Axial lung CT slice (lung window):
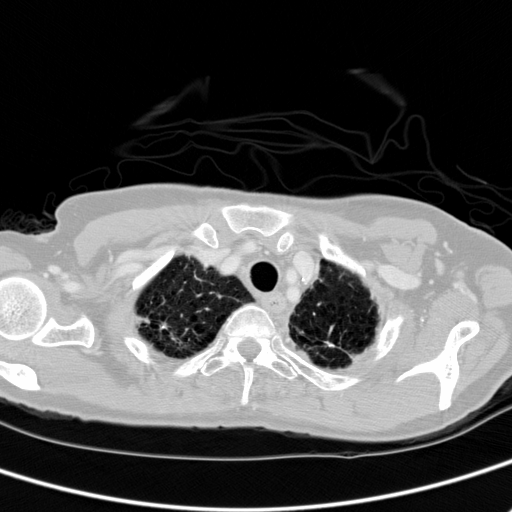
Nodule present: no